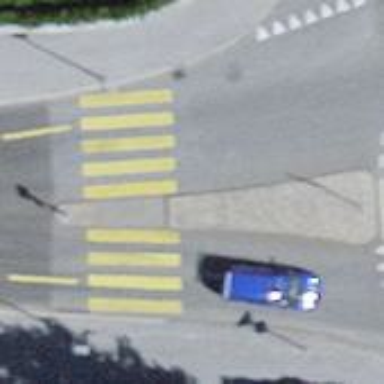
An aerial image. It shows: Uncontrolled zebra crossing on the road.